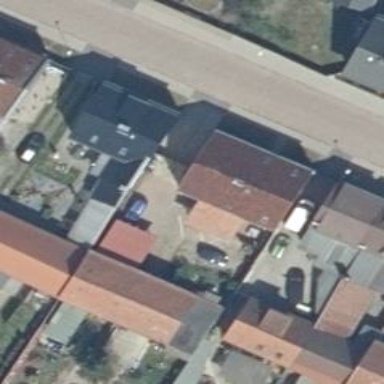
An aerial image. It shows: Building.